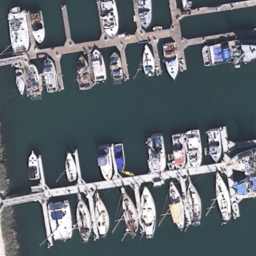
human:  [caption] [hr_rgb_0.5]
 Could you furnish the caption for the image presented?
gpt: Lots of boats docked neatly at the harbor .

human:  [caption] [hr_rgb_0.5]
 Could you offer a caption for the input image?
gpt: Lots of boats docked at the harbor the water is deep blue .

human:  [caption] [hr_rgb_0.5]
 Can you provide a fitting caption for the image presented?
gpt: Many boats docked neatly at the harbor and some positions are free .

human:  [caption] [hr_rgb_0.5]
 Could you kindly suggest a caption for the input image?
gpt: Many boats docked neatly at the harbor and the water is deep blue .

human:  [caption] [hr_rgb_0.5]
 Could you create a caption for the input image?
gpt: Lots of boats docked neatly at the harbor and some positions are free .